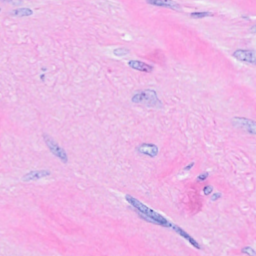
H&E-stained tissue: Breast